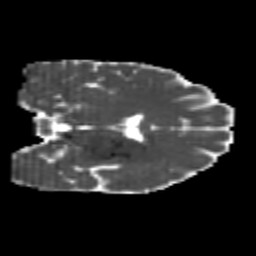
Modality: MD
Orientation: coronal
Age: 25
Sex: male
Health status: healthy
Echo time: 0.074 s